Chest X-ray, PA view. Patient: 36 years old, sex M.
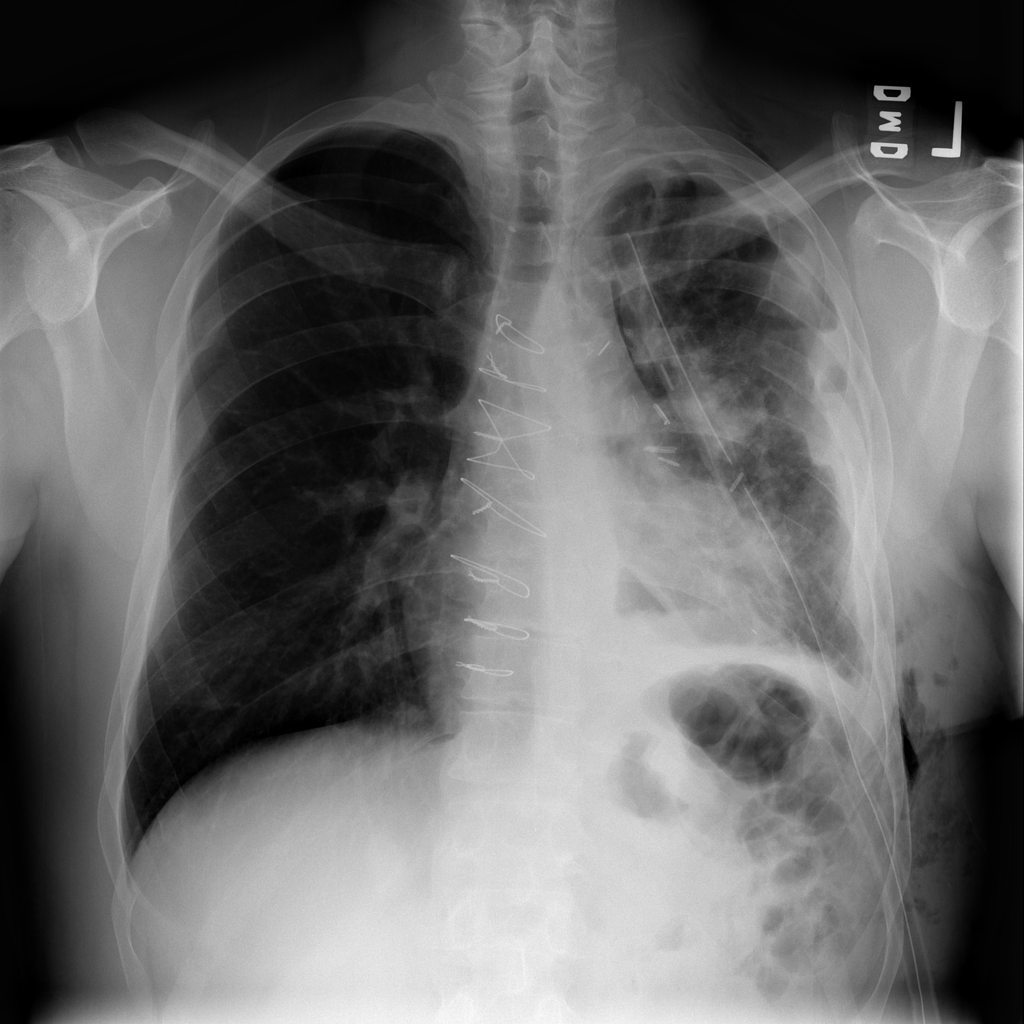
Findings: Emphysema